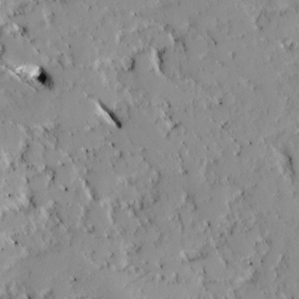
Label: non_frost